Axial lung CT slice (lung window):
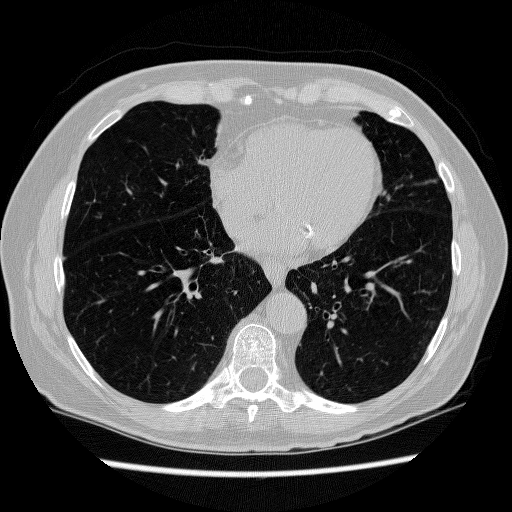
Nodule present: no